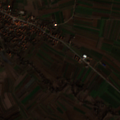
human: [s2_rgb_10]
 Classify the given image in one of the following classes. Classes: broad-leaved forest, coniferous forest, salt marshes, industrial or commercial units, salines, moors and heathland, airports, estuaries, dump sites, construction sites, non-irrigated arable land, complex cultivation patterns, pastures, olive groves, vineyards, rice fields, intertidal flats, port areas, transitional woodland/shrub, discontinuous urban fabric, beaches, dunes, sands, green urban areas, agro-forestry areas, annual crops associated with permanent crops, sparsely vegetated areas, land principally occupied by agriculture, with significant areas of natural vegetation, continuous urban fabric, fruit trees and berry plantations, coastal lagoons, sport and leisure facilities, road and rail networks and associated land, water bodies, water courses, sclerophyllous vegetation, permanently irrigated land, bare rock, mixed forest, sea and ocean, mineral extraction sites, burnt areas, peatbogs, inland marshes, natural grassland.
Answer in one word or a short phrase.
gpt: discontinuous urban fabric, non-irrigated arable land, complex cultivation patterns, land principally occupied by agriculture, with significant areas of natural vegetation